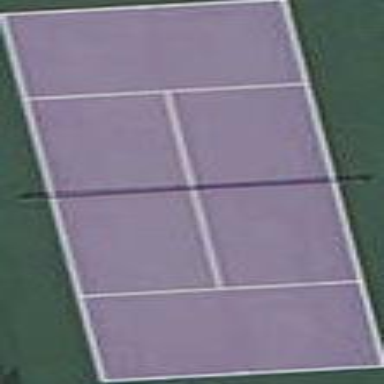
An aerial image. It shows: Tennis court on pitch.